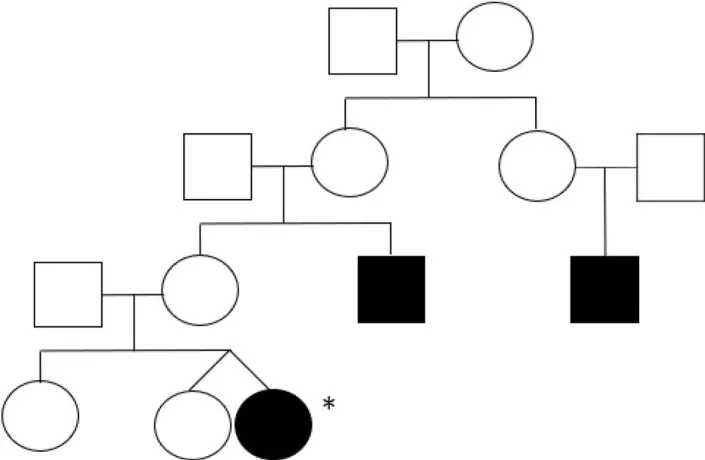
Maternal pedigree of the patient. Proband is marked with an asterisk.
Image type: electrography (emg)